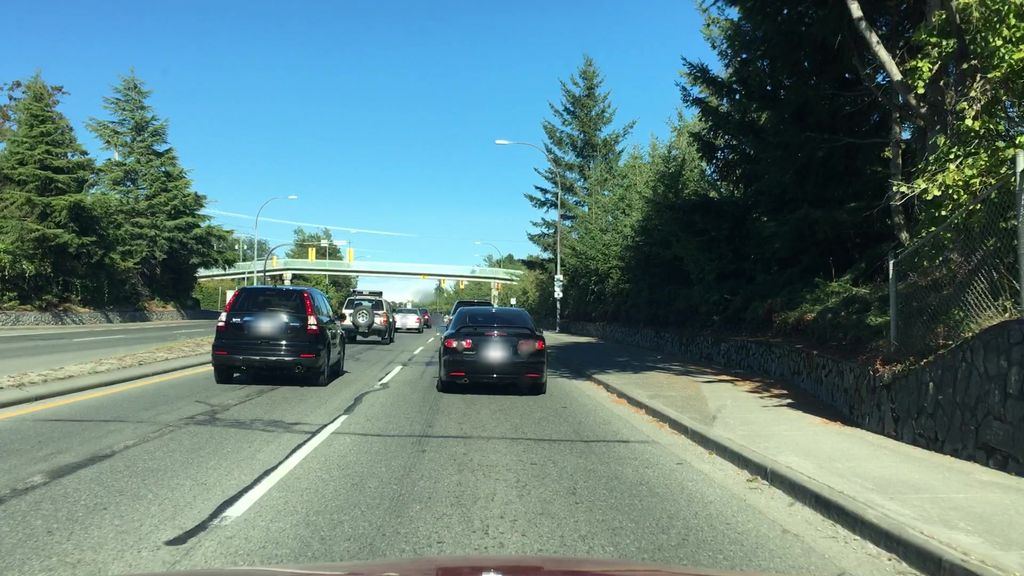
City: victoria